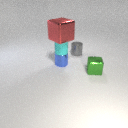
small gray metal cylinder to the left of small green metal cube